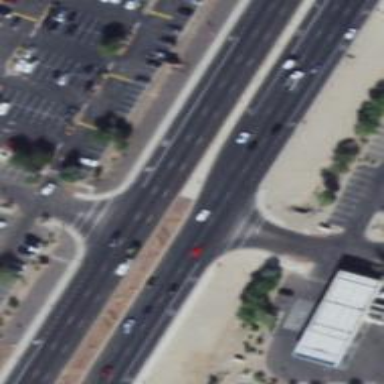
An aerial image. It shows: Asphalt road classified as trunk highway.